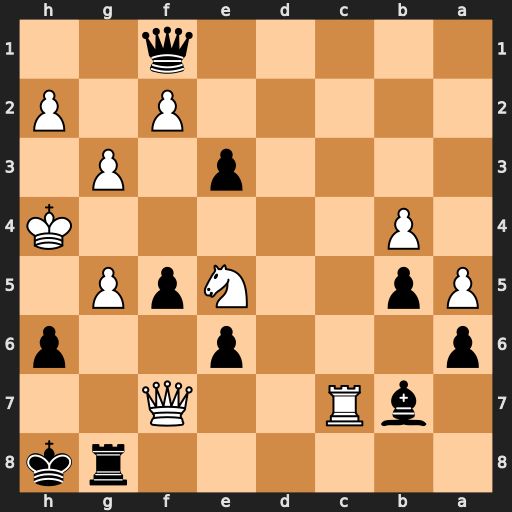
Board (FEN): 6rk/1bR2Q2/p3p2p/Pp2NpP1/1P5K/4p1P1/5P1P/5q2
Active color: b
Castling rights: -
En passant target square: -
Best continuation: hxg5+ Kh5 Qh3#